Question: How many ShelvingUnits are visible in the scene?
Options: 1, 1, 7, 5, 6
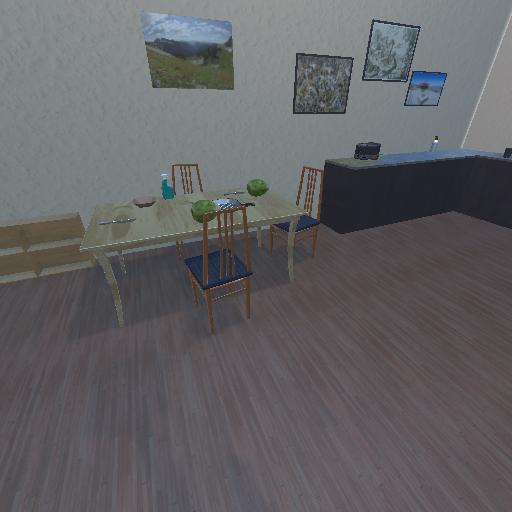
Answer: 1